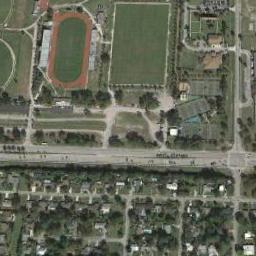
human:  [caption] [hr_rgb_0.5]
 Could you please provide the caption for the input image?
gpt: The track and field is built on the lawn, A road away from the residential area, And there is a lot of vegetation around it .

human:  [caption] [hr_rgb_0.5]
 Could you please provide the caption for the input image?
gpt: The ground track field is on a block and a lawn is next to the ground track field .

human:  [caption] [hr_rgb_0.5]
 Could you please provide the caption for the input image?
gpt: There are many trees near the ground track field .

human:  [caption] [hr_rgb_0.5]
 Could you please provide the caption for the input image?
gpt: There are green Spaces around the track and field .

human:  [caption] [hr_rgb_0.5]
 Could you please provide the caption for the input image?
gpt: There are some green lawns around the ground track field .